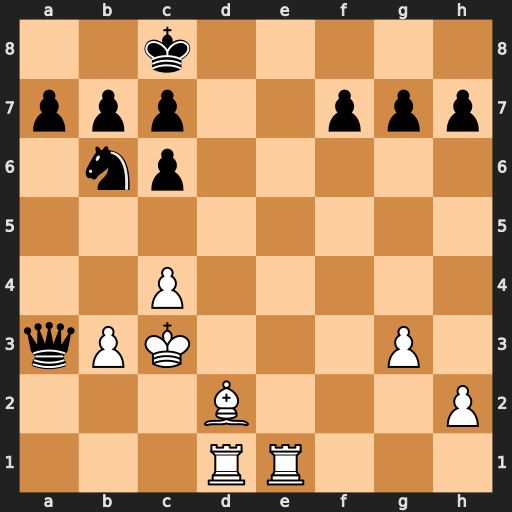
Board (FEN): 2k5/ppp2ppp/1np5/8/2P5/qPK3P1/3B3P/3RR3
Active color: w
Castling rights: -
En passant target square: -
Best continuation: Re8+ Kd7 Bc1+ Nd5+ Rxd5+